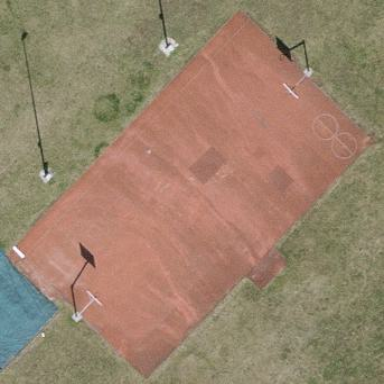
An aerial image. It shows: Basketball court located in leisure land pitch.